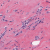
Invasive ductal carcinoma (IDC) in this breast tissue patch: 0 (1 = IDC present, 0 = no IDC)